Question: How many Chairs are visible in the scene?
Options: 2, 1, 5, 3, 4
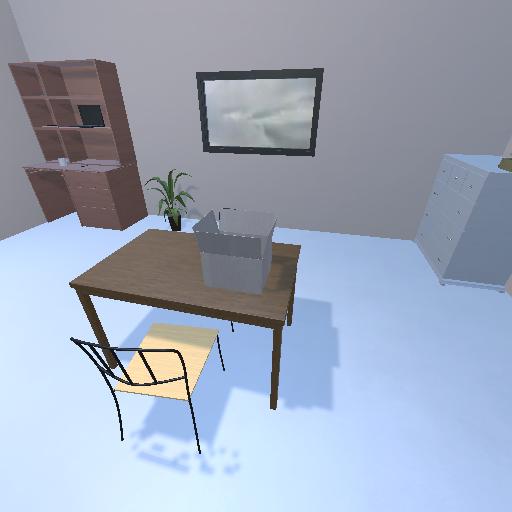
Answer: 2